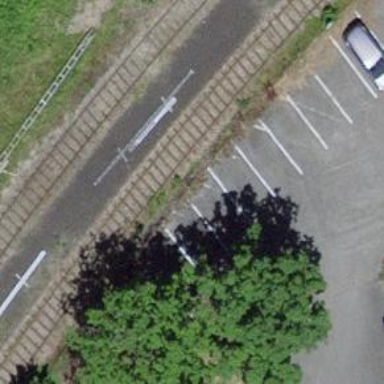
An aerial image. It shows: Single-track spur railway line.